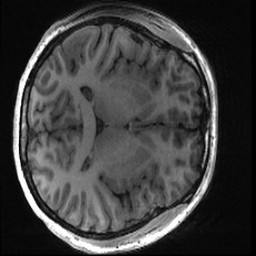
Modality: T1w
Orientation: axial